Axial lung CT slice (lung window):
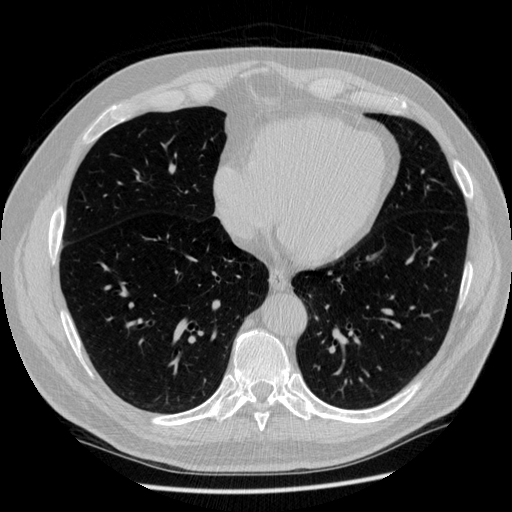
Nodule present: no